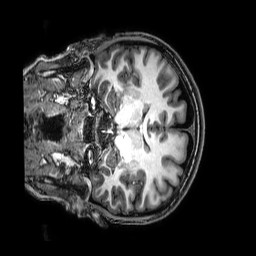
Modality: T1w
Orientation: coronal
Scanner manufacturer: philips
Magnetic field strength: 3 T
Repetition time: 0.008 s
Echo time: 0.003586 s